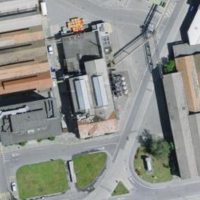
EUNIS habitat code: 54
Species observed at this site:
Selaginella selaginoides